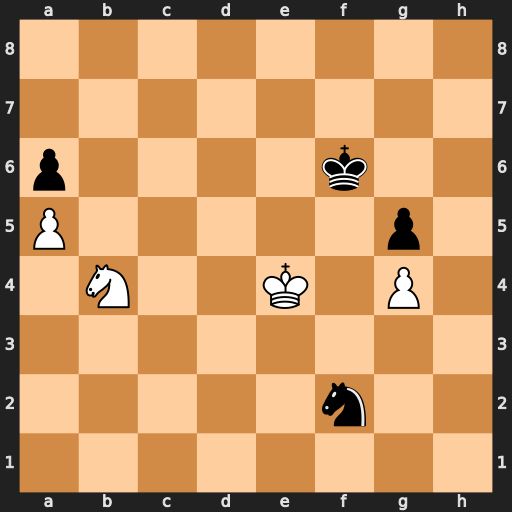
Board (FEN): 8/8/p4k2/P5p1/1N2K1P1/8/5n2/8
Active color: w
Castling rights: -
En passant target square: -
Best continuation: Kf3 Nd1 Nxa6